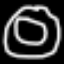
Label: donut